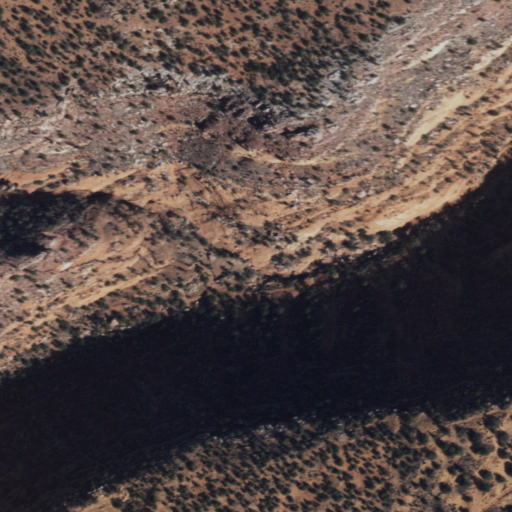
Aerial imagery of valley in Arizona named Tin Can Wash containing only shrub